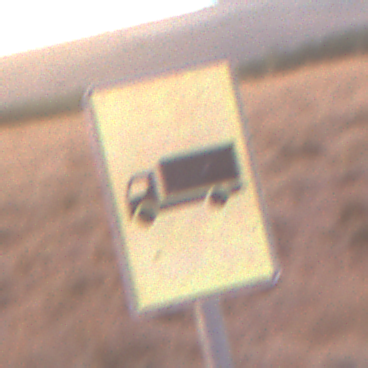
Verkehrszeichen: KFZZulaessigeGesamtmasse3Komma5TOhnePfeilsymbol
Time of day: SunriseSunset
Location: Outdoor (Nature)
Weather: PartlyCloudy
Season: NotSpecified
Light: Natural